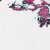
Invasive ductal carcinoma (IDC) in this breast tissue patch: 0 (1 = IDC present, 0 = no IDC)